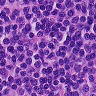
Metastatic tissue present: no